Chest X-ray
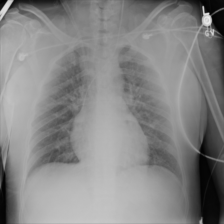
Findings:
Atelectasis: negative
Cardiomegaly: negative
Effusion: negative
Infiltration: negative
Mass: negative
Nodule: negative
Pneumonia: negative
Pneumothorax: negative
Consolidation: negative
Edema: negative
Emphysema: negative
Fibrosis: negative
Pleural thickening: negative
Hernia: negative